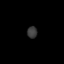
Tissue: lung
Cell type: T cells
Senescence score: 0.1898
Nuclear area (px): 116
Mean DAPI intensity: 57.31